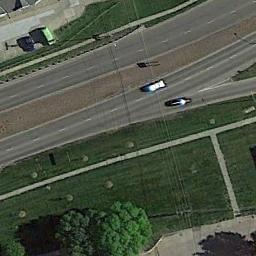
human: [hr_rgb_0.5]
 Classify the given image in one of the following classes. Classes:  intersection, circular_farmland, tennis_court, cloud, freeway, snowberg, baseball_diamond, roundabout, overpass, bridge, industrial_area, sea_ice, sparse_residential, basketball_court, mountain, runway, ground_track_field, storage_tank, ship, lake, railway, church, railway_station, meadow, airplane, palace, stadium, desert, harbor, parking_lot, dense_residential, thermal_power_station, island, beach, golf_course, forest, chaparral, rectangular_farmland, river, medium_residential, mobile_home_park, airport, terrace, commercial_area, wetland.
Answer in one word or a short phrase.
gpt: freeway